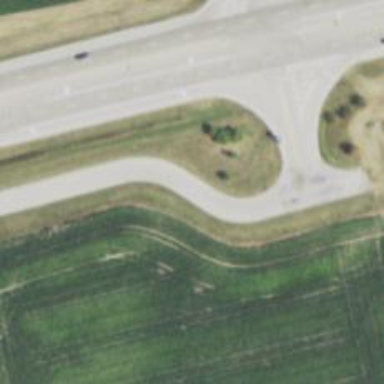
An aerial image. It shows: Unclassified road with frontage road.